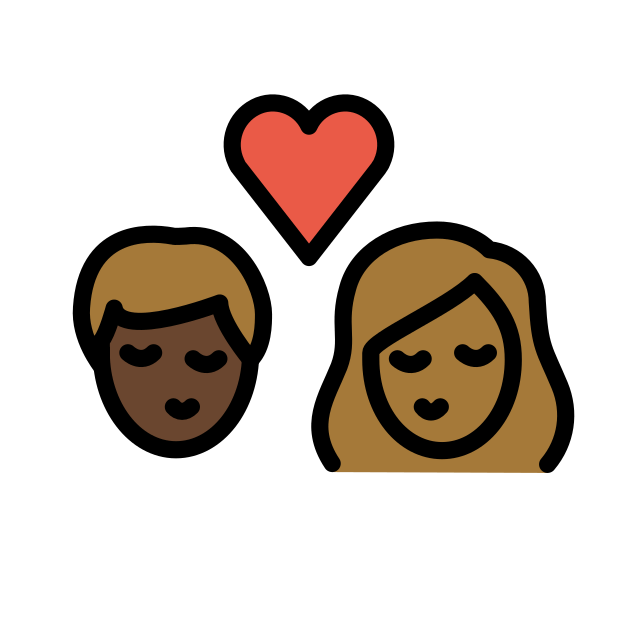
kiss: woman, man, dark skin tone, medium-dark skin tone